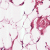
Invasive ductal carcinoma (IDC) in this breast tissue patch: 0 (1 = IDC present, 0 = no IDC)